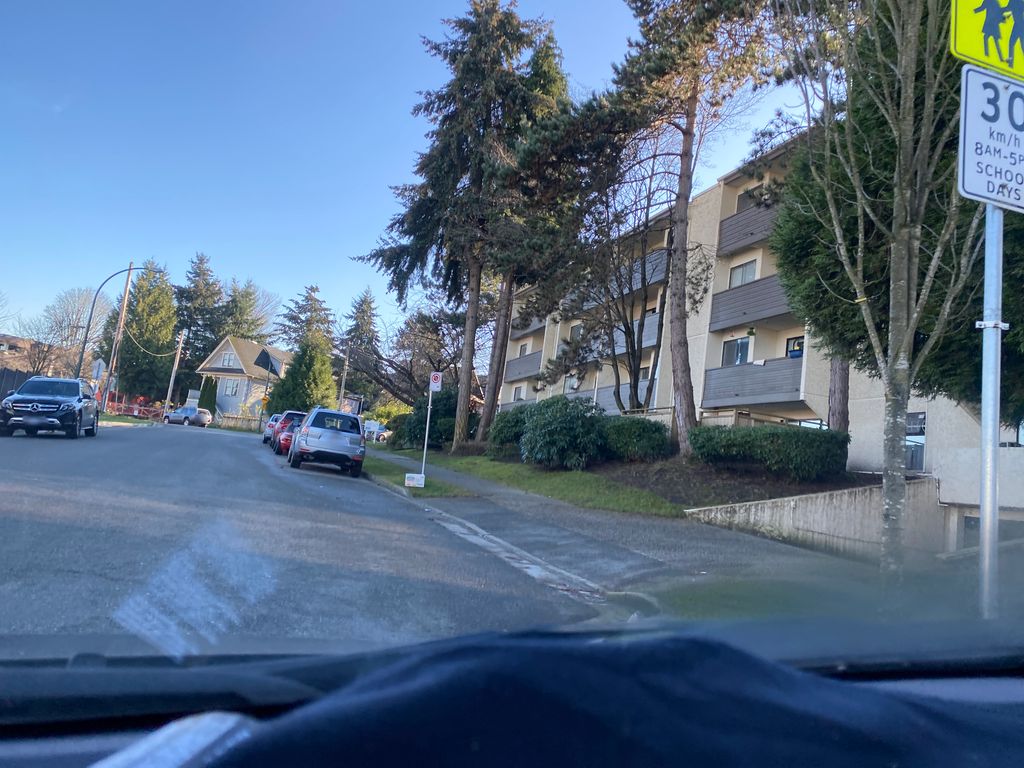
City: vancouver